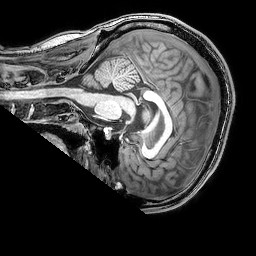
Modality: T1w
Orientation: sagittal
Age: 24
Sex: male